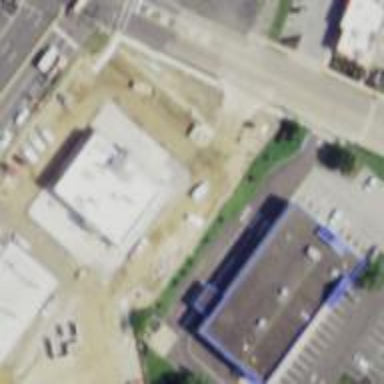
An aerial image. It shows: Building.